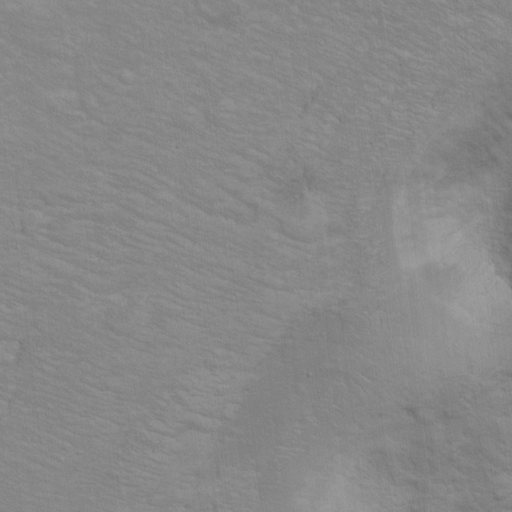
Objects detected: cone